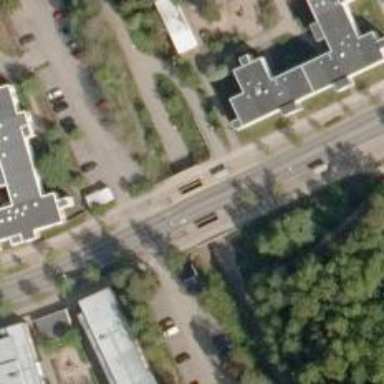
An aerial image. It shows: Asphalt cycleway.